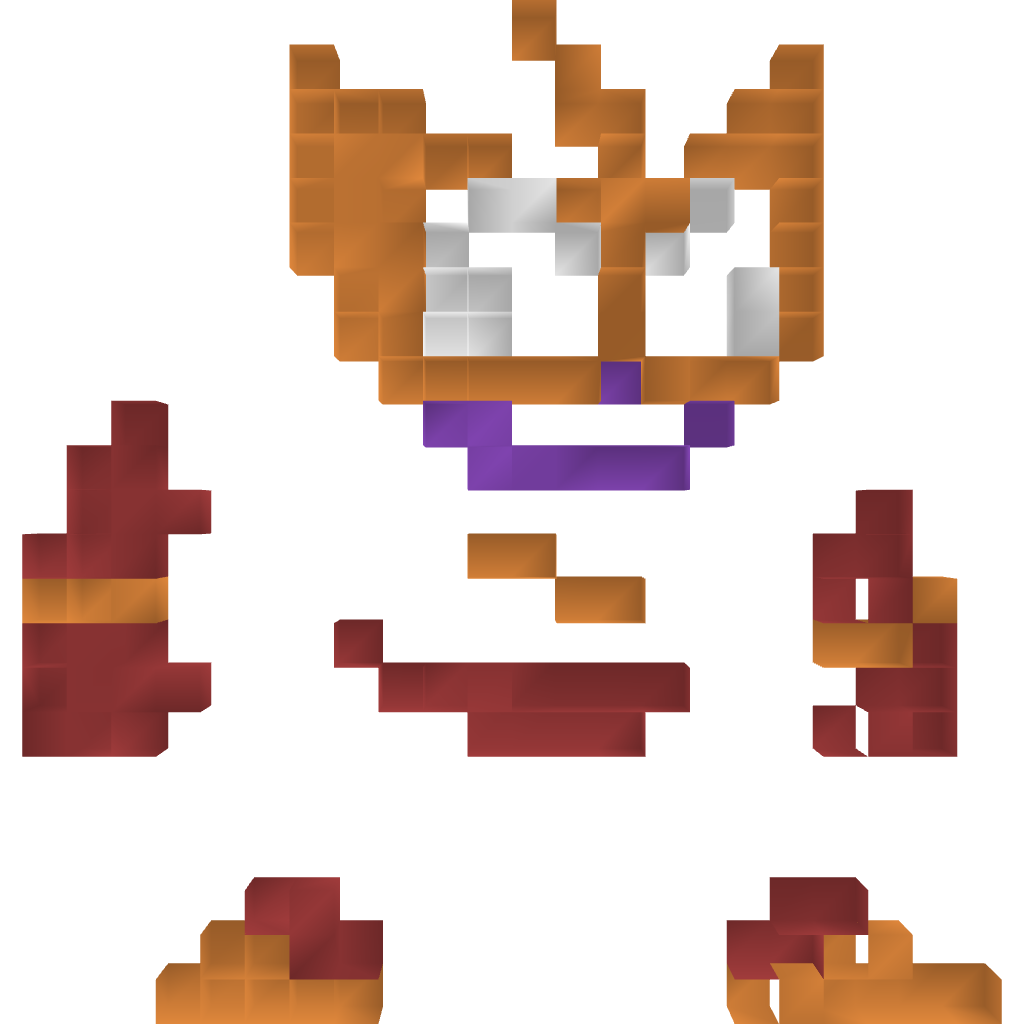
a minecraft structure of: Elecman (ErnieCIII) bad low quality